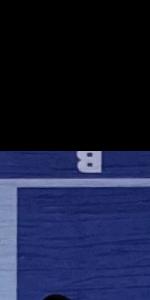
Label: Empty